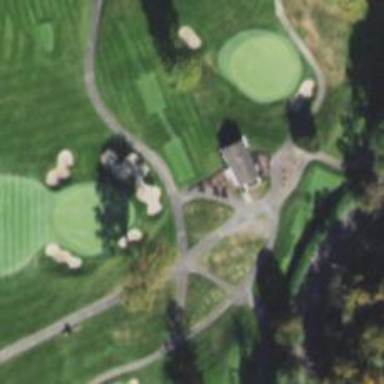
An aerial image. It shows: Path for both road and golf.